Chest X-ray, PA view. Patient: 11 years old, sex F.
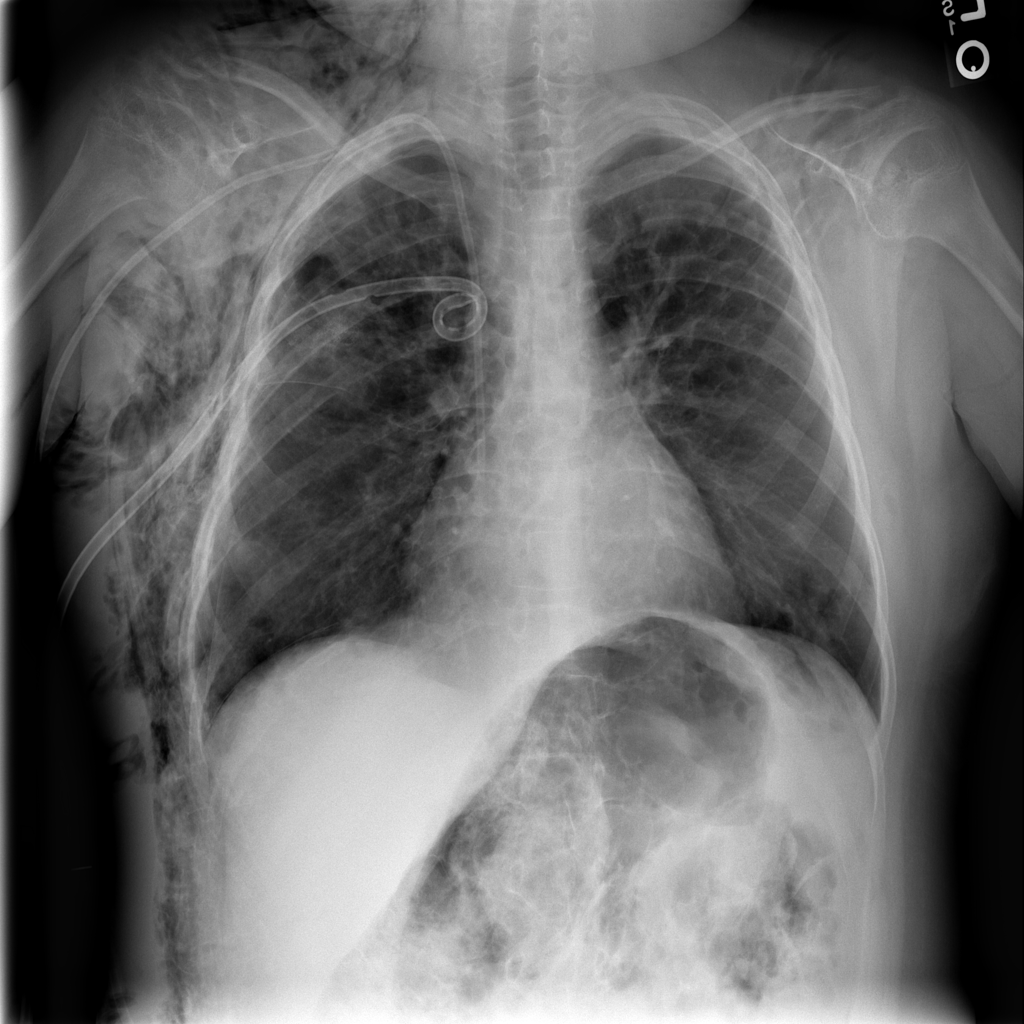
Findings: Emphysema, Pneumothorax